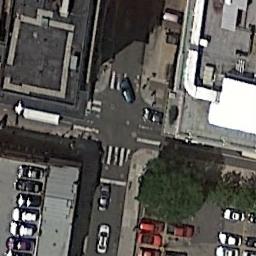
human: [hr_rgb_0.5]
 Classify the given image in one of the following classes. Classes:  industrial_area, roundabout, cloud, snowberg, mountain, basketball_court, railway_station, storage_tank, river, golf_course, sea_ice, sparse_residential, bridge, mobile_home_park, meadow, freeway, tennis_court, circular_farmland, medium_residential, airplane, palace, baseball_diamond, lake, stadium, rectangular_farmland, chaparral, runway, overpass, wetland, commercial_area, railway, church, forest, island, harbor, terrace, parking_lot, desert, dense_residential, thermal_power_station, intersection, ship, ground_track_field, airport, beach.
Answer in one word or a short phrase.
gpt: intersection